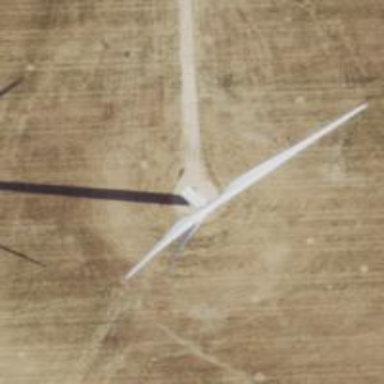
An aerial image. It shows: Wind generator using wind turbines of horizontal axis.